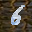
Label: 6